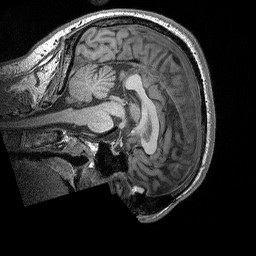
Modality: T1w
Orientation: sagittal
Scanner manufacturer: siemens
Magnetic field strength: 3 T
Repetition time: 2.3 s
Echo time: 0.00298 s